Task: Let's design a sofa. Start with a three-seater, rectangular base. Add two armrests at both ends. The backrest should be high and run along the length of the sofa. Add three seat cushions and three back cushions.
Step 103:
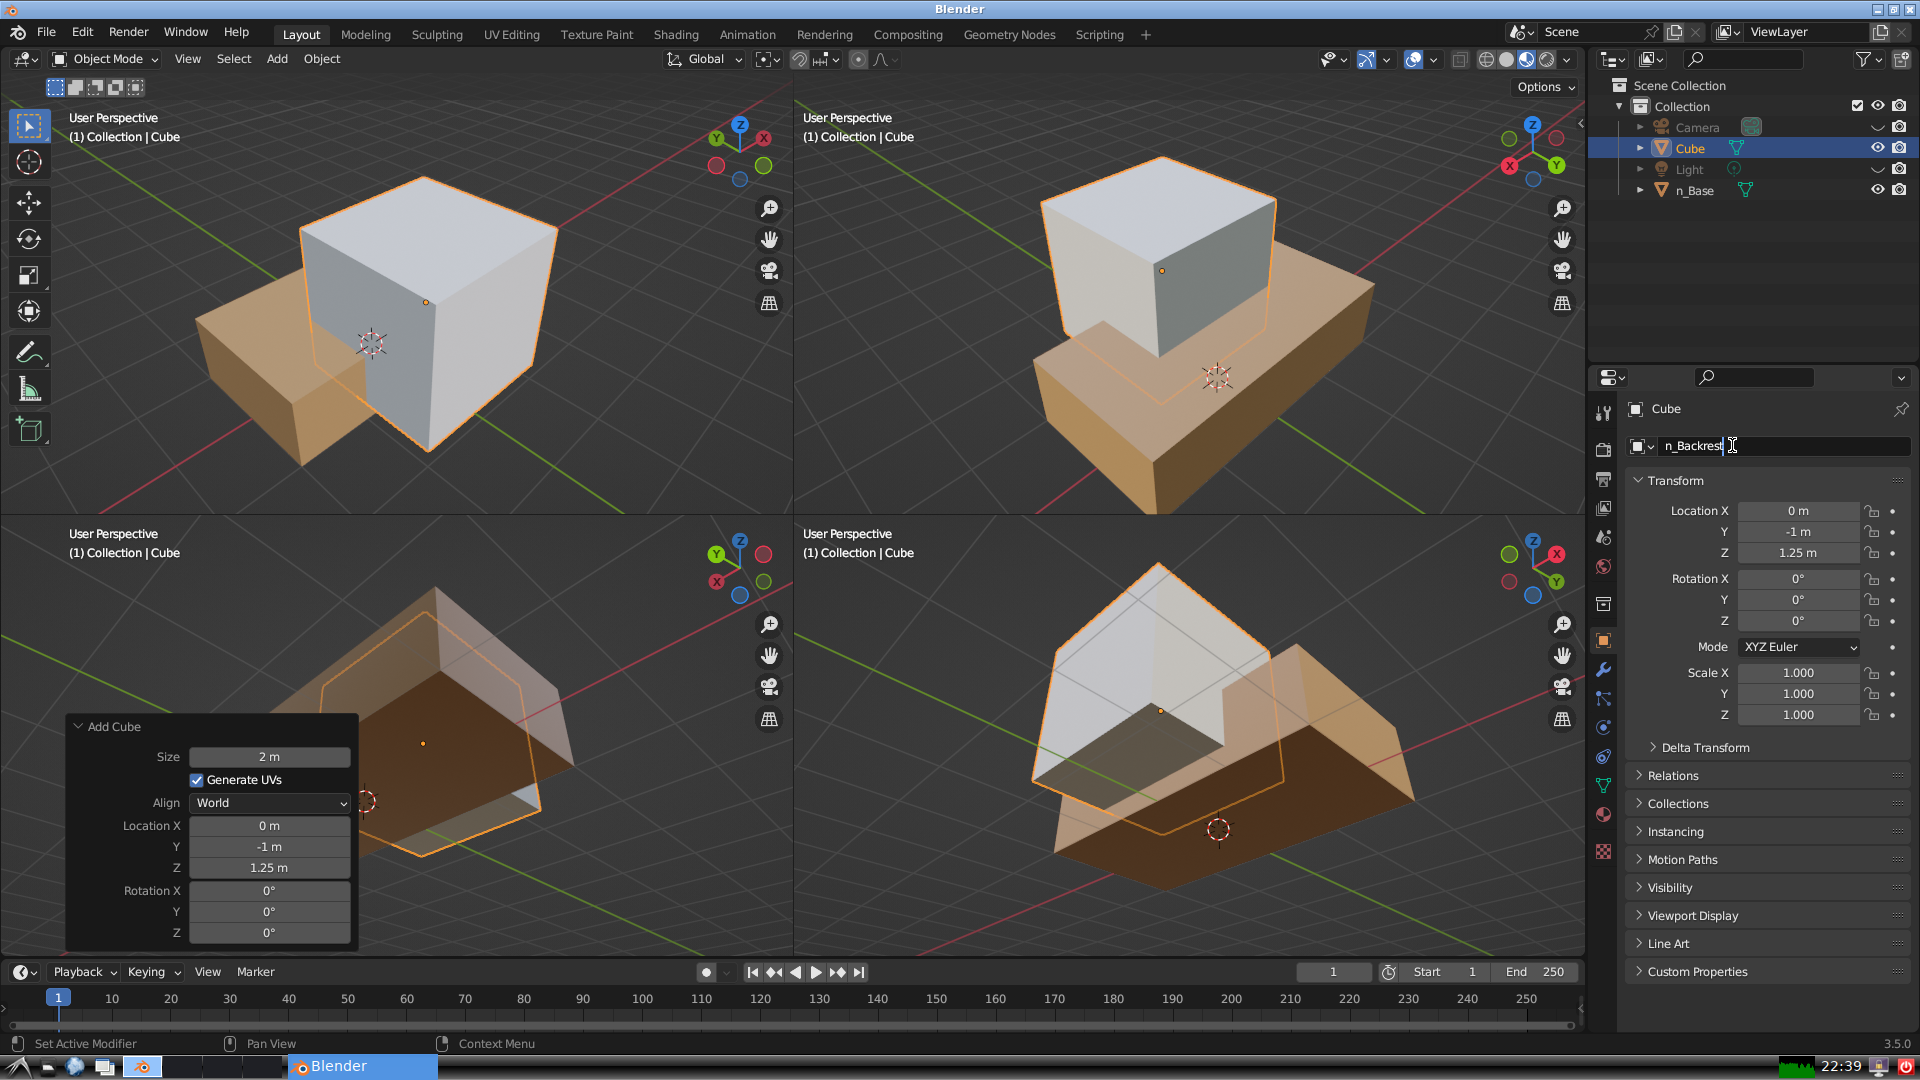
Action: {"key_press": ['Return']}